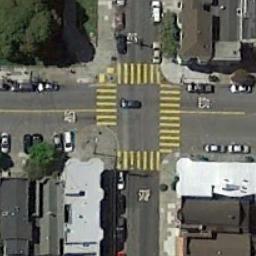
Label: intersection